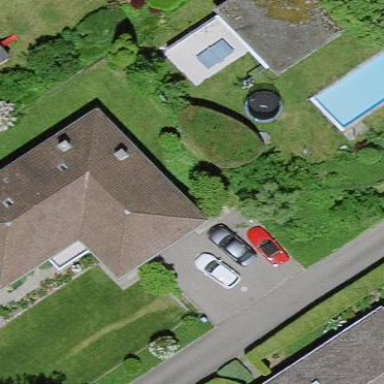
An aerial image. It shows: Residential building.